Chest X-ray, PA view. Patient: 30 years old, sex F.
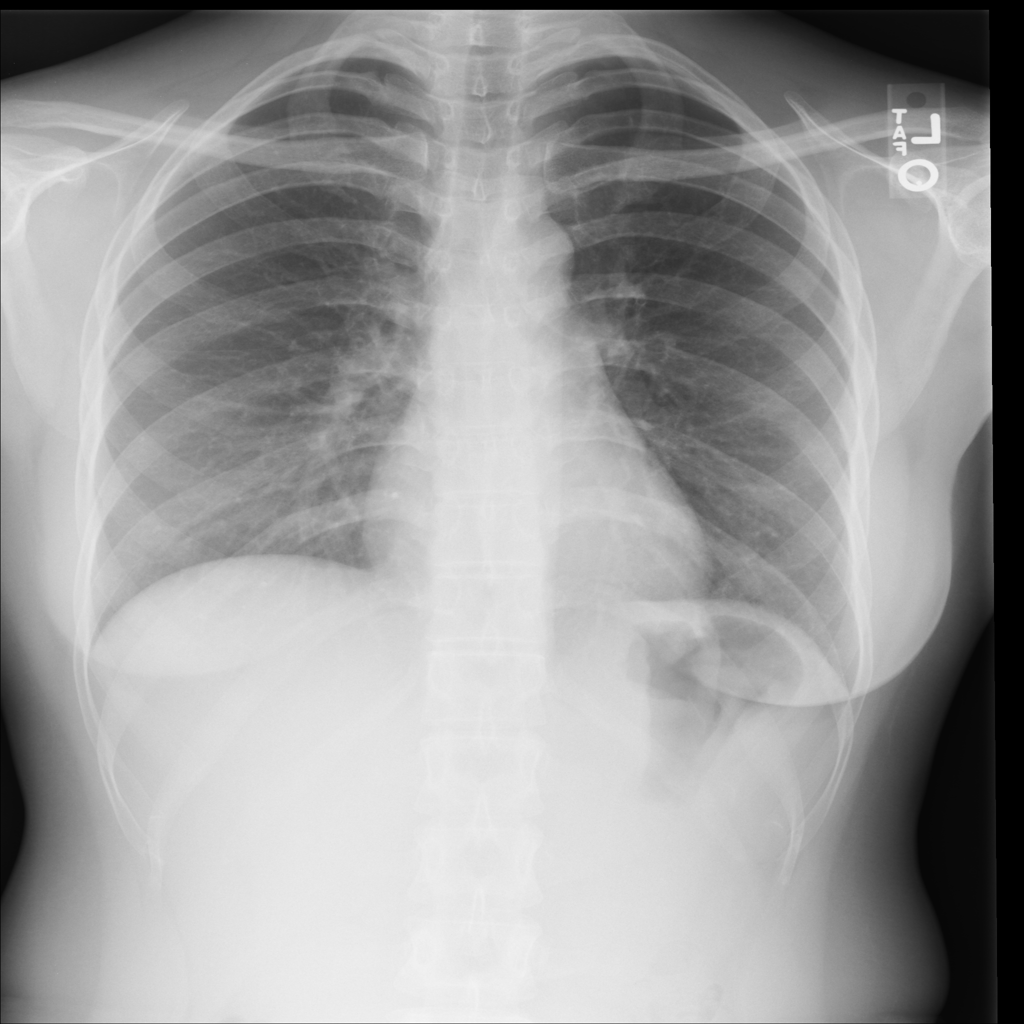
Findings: No Finding